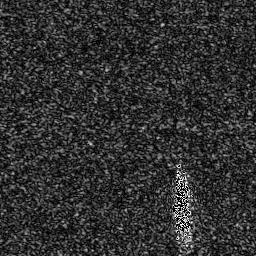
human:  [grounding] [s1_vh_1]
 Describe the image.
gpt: In the satellite image, there is  <ref>1 medium ship </ref> <box>[[66, 69, 75, 96, 0]]</box> located at bottom right.